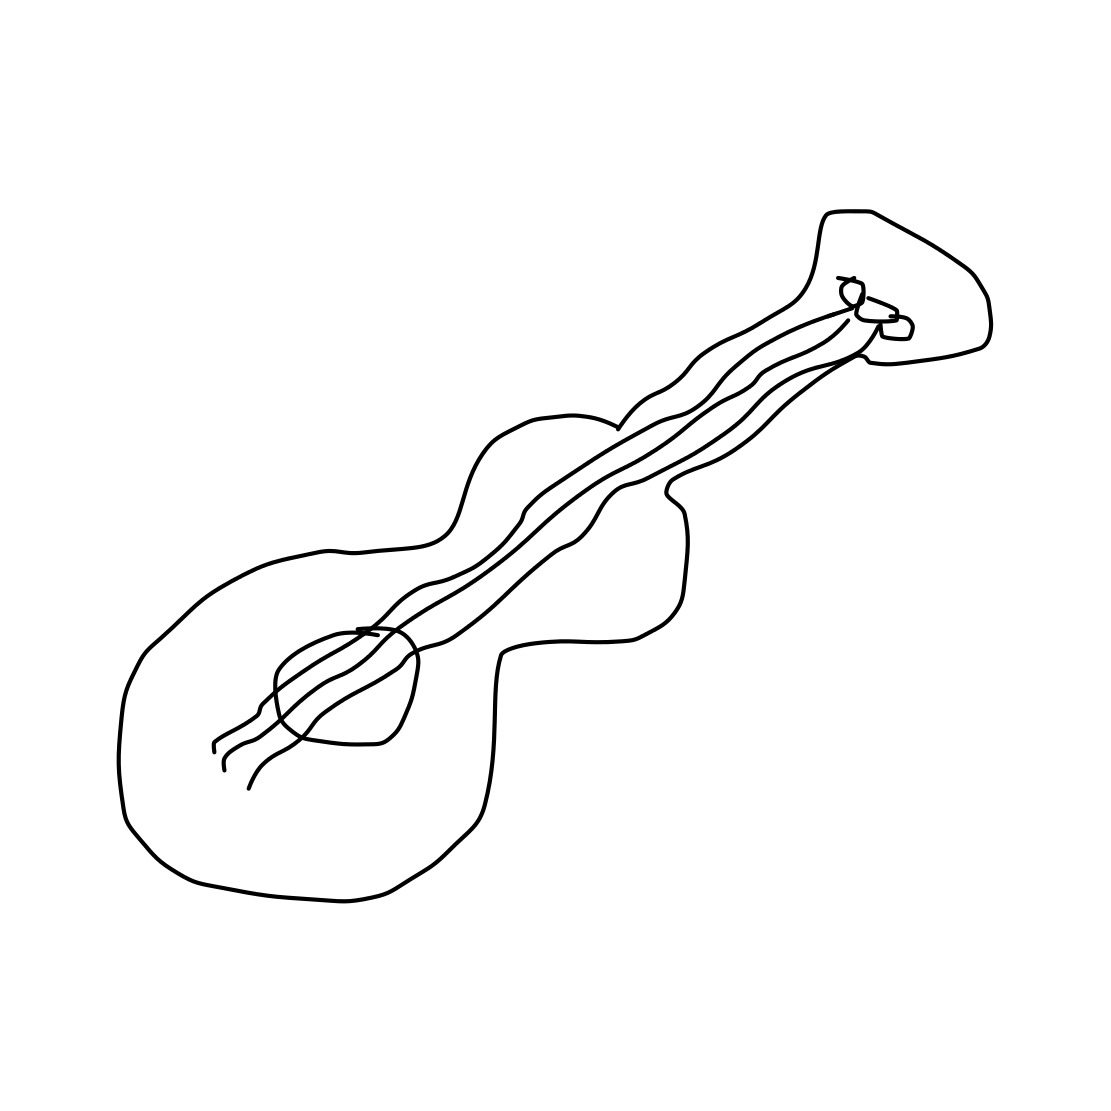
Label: guitar